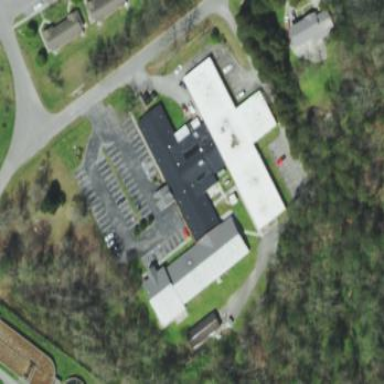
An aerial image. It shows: Nursing home building.